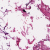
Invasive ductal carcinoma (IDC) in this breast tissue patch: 0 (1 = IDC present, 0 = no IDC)